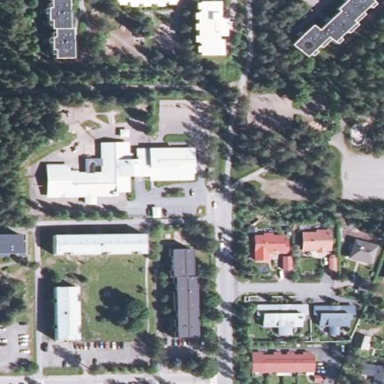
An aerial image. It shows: School.